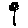
Label: flower